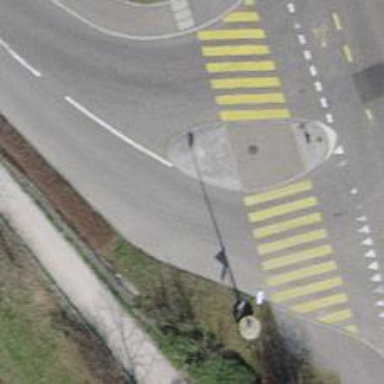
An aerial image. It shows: Marked crossing with pedestrian island. The crossing has visible markings.